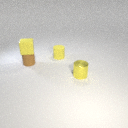
small brown rubber cylinder behind small yellow metal cylinder